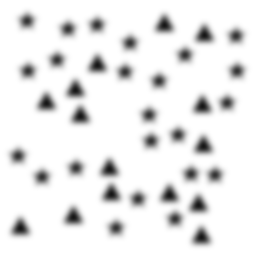
Squares: 0
Triangles: 15
Stars: 23
Total shapes: 38